Current action and preconditions to check: trajectory_clear

Your task: For each precondition in the list above, predict whether it will hold at this action.

Consider the current scene as observed from the mobile robot's camera, and analyze the predicted future states of all dynamic agents (e.g., people, animals, vehicles, or any moving entities) within the NEXT SECOND.

IMPORTANT: Only answer "very likely" if you are absolutely certain—based on strong, clear evidence—that a dynamic agent will violate the precondition in the predicted future state. Do NOT answer "very likely" for unlikely, ambiguous, or low-probability risks.

Ask yourself for each precondition: Is there a high probability, with clear and convincing evidence, that the predicted future states of any dynamic agent will interfere with the predicted future state of the currently executing action within the NEXT SECOND, causing that precondition to fail?

Assess the risk level based on these predictions. Use "likely" or "very likely" if motions create a clear risk of interference.

Use "neutral" or "improbable" if agents are nearby but their predicted paths are clearly diverging or non-conflicting.

Failure Risk Categories: "very improbable", "improbable", "neutral", "likely", "very likely"

Answer Format: Output ONLY the probability_of_failure value from these categories: "very improbable", "improbable", "neutral", "likely", "very likely"

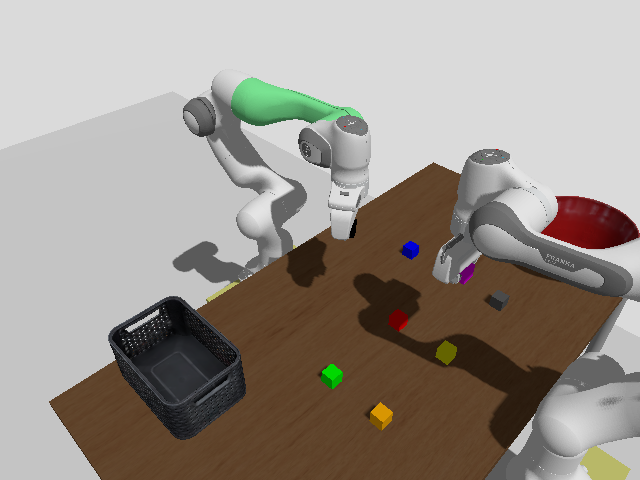

Answer: improbable